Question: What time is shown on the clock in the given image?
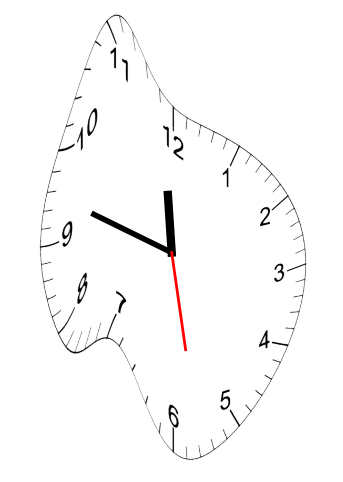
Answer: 11:47:28